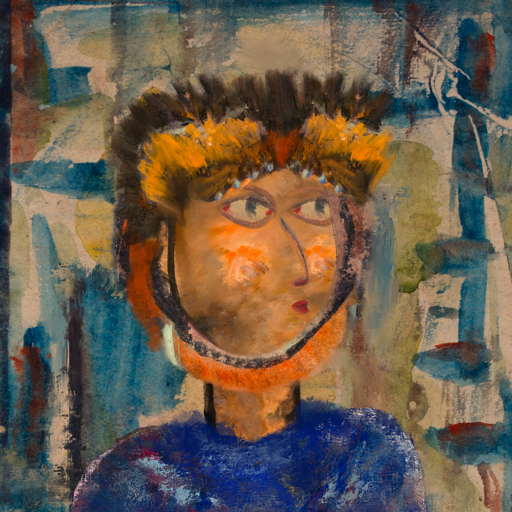
Background: Orphan, Head And Neck Side: Gypsy_Queen, Face Side: GypsyMother, Bust: Irani, Hair Side: Childish, Head Accessory: Gypsy_Queen, Second Necklace: Blank, Necklace: Blank, Baby: Blank